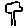
Label: tree